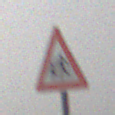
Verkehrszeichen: KinderRechts
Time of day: MorningAfternoon
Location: Outdoor (Nature)
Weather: PartlyCloudy
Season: NotSpecified
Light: Natural